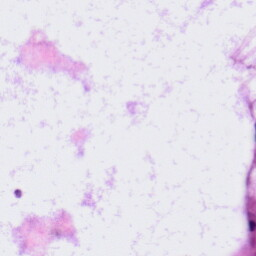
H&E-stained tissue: LymphNode